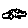
Label: car